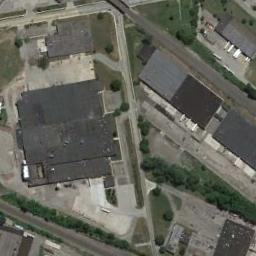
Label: industrial_area